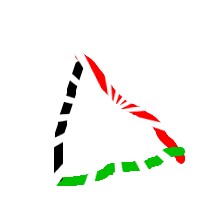
Shape: triangle